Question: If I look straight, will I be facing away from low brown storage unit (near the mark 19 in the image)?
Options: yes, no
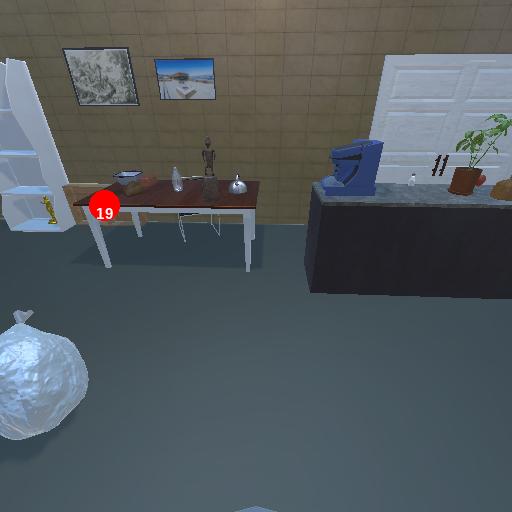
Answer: yes